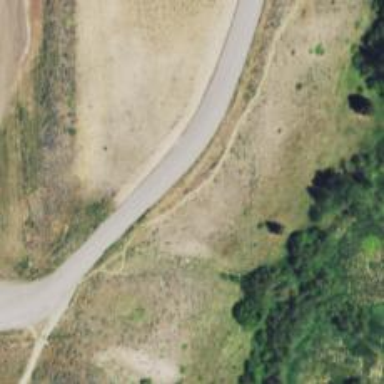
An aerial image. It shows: Path.